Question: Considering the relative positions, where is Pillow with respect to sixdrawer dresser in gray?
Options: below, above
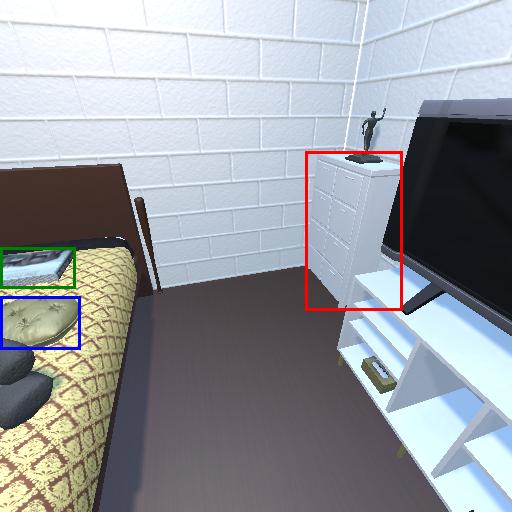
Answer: below